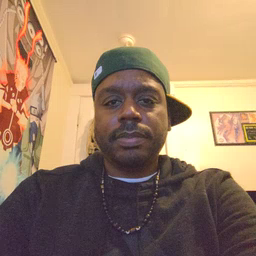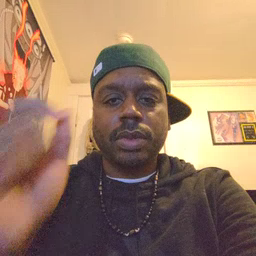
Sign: awake